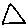
Label: triangle